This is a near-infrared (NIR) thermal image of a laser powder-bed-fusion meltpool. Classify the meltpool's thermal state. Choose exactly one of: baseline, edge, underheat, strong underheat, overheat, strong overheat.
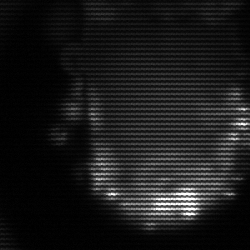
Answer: baseline